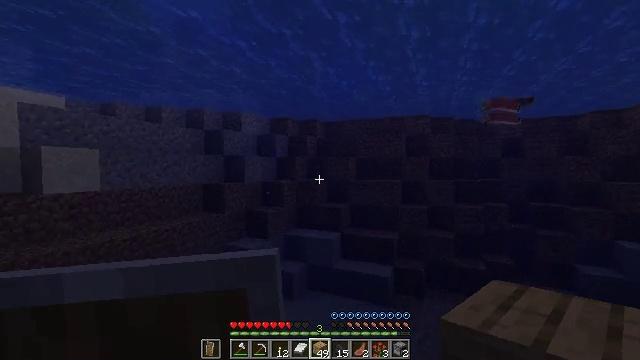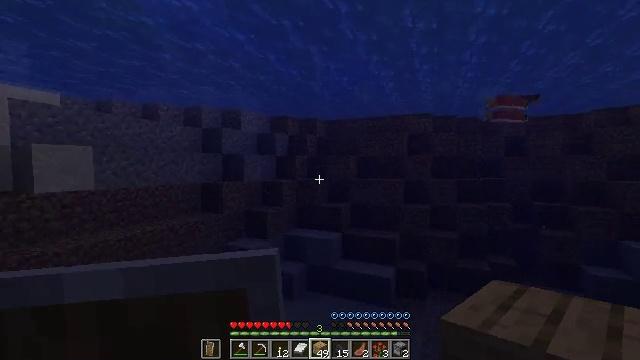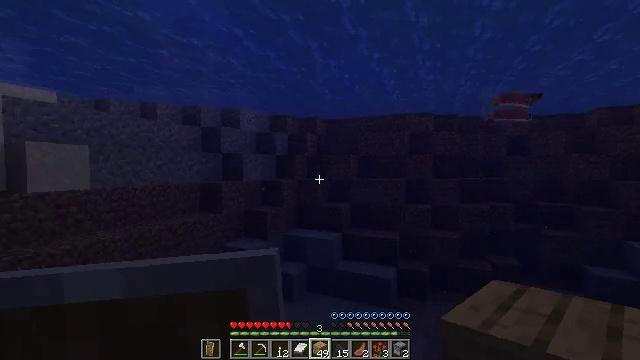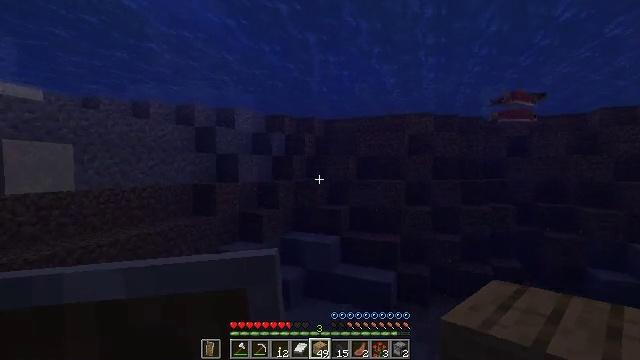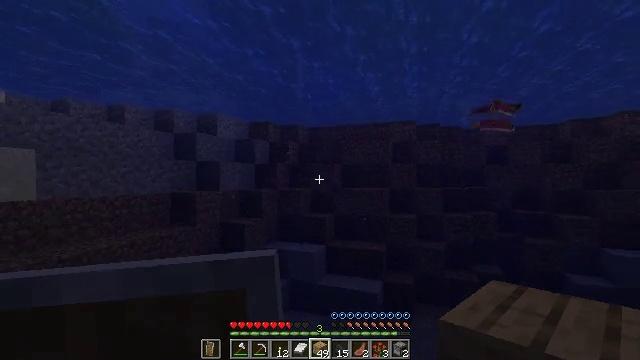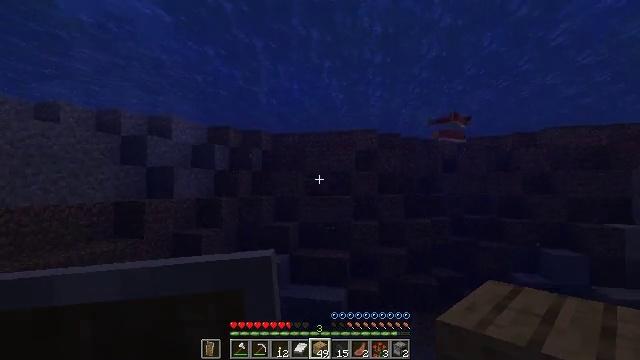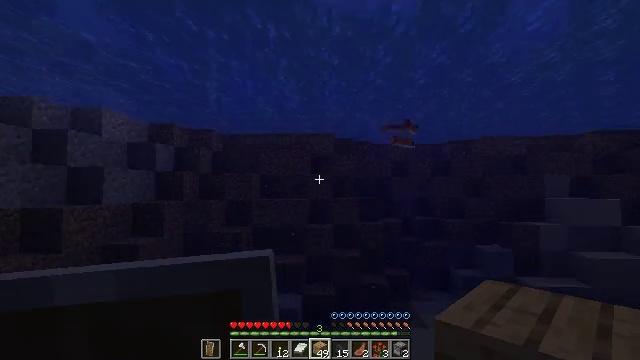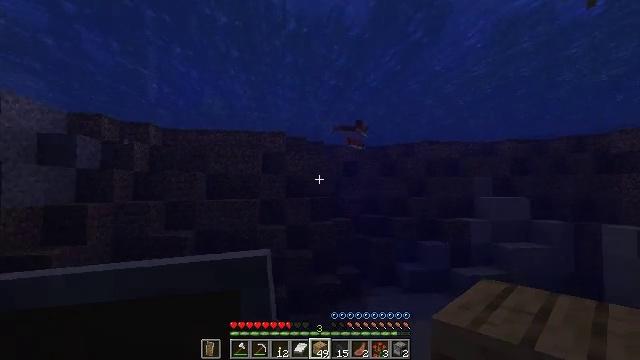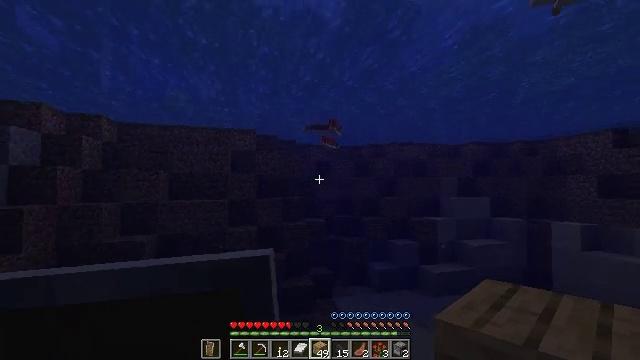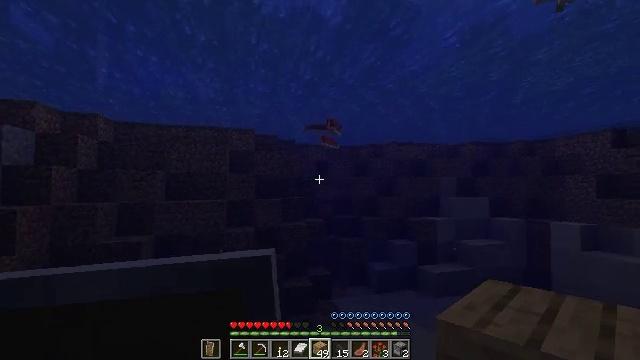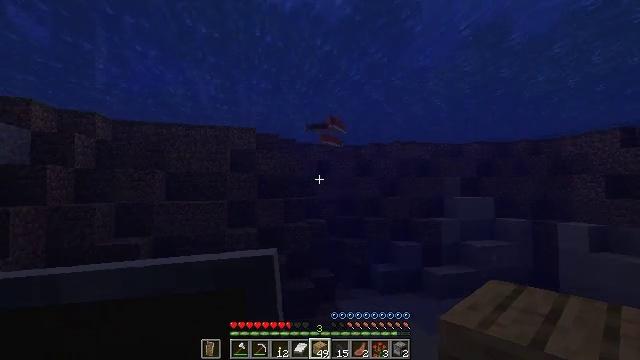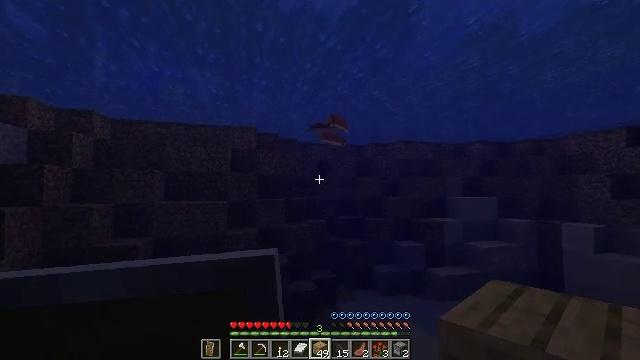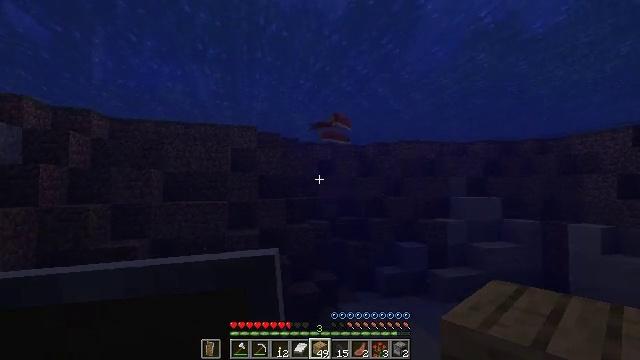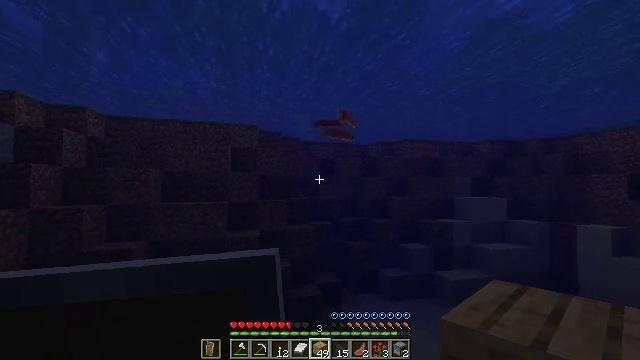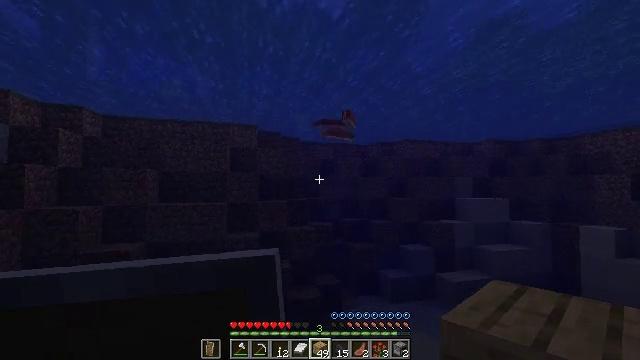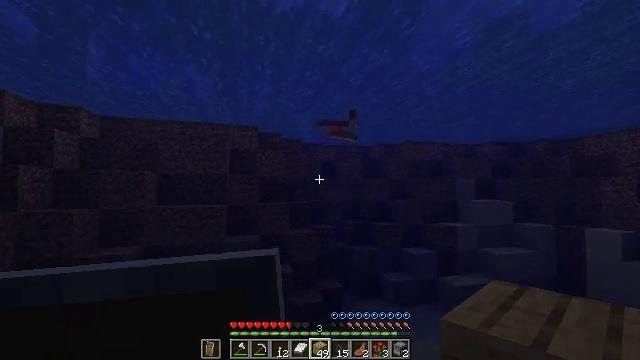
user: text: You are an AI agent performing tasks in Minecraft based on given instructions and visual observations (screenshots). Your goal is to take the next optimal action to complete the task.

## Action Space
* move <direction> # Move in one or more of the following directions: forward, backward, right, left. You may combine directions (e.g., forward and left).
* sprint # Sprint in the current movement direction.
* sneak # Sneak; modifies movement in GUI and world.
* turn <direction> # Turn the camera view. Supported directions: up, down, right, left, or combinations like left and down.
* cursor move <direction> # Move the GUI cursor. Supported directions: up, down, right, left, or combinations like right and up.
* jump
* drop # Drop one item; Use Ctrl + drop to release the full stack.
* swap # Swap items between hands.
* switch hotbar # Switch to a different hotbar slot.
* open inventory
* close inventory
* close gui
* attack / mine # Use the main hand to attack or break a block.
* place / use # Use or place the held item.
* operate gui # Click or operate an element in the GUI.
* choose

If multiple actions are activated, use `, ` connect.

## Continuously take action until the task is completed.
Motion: motion action
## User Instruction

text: Fish and kill the salmon.
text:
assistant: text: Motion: move forward, sprint
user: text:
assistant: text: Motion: move forward, sprint
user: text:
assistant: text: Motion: move forward, sprint
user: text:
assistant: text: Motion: move forward, sprint, turn right and up
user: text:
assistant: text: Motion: move forward, sprint, turn right and up
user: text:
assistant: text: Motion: move forward, sprint, turn right
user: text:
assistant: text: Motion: move forward, sprint, turn right
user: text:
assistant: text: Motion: move forward, sprint, turn right
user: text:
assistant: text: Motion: move forward, sprint
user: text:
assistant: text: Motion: move forward, sprint
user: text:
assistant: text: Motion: move forward, sprint
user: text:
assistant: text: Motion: move forward
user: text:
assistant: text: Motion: move forward
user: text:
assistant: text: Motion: move forward
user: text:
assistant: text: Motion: move forward
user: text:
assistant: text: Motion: move forward
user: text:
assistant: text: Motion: move forward, switch to hotbar 1
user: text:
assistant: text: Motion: move forward, switch to hotbar 1
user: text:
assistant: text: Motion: move forward, switch to hotbar 1
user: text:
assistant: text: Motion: move forward, switch to hotbar 1
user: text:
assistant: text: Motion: move forward
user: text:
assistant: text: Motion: move forward
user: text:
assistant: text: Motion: move forward
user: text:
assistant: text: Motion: move forward
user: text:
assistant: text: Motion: move forward, turn right
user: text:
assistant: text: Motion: move forward, sprint, turn right and up
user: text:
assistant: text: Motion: move forward, sprint, turn right and up
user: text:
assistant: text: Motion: move forward, sprint
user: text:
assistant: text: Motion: move forward, sprint, turn up
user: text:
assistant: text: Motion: move forward, sprint, turn up